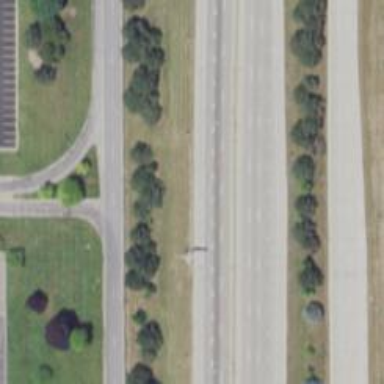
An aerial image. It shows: Motorway.